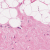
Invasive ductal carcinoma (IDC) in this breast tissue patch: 0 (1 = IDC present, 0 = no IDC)